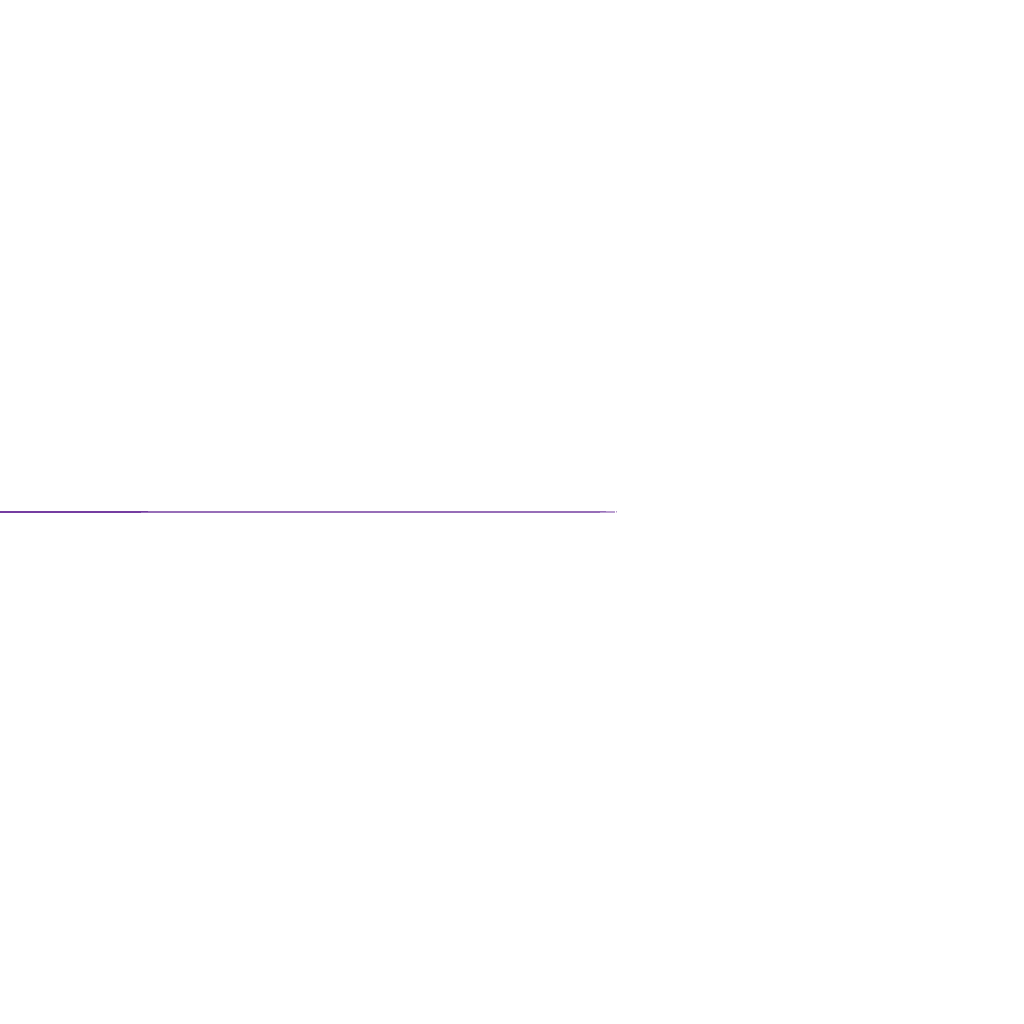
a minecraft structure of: Runaway bad low quality